Field crop: maize
Growth stage: 2
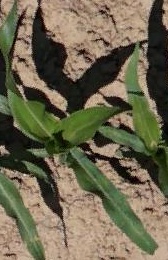
Species: maize